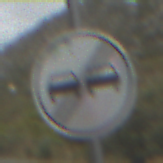
Verkehrszeichen: EndeUeberholverbot
Umgebung: Outdoor, Nature
Tageszeit: Midday
Wetter: Overcast
Licht: Natural
Jahreszeit: NotSpecified
Kontrast: LowContrast